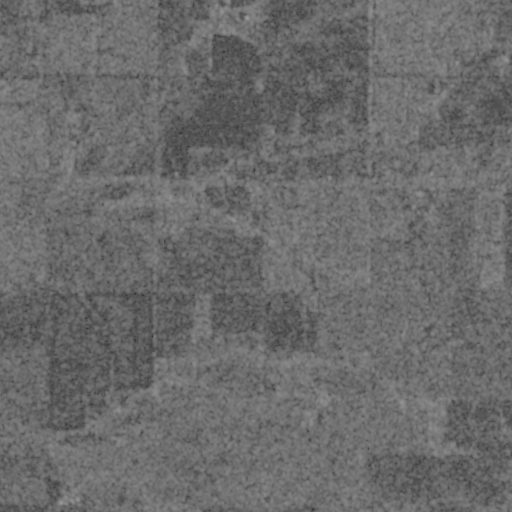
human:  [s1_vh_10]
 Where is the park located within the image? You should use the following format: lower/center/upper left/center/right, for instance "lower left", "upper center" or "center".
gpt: The park is located in the center right of the image.
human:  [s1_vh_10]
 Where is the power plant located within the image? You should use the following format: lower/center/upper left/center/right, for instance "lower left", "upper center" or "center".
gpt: There is no power plant in the image.

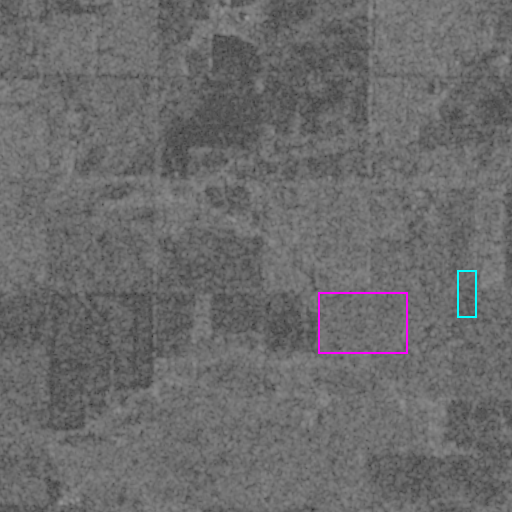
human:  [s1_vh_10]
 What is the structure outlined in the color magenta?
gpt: The structure outlined in magenta is a crop field.
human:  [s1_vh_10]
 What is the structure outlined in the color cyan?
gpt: The structure outlined in cyan is a park.
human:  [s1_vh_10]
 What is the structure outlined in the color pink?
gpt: There is no pink outline.